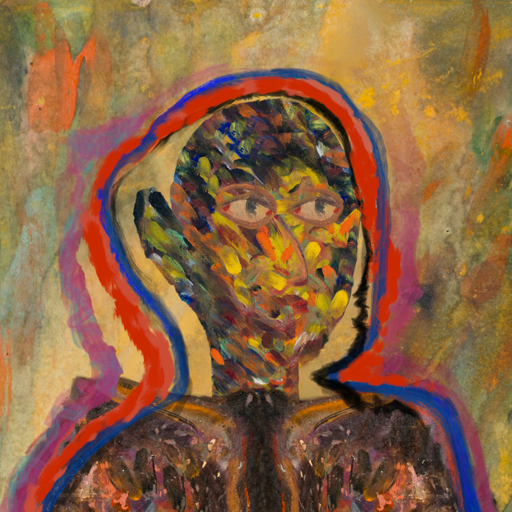
Background: Comrade, Head And Neck Side: An_Impression, Face Side: GypsyMother, Bust: Gypsy_Queen, Hair Side: Experience, Head Accessory: Blank, Second Necklace: Blank, Necklace: Blank, Baby: Blank